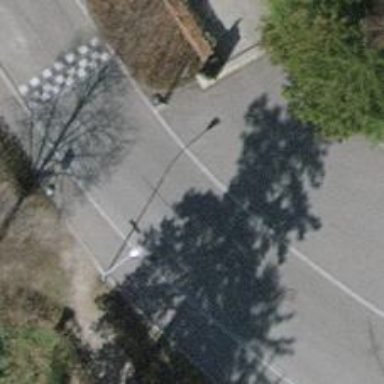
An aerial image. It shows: Unmarked crossing with traffic calming table.